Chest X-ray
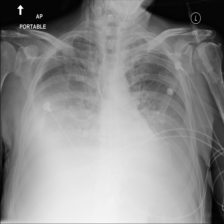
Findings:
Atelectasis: positive
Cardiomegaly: negative
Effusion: positive
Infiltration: positive
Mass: negative
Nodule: negative
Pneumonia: negative
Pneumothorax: negative
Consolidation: negative
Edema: negative
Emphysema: negative
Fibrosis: negative
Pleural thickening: negative
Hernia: negative